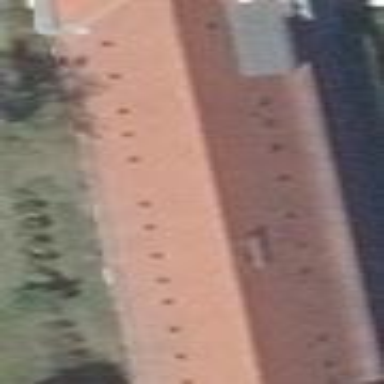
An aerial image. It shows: Building with gabled roof.